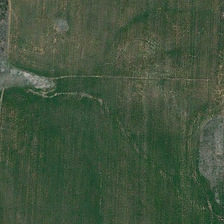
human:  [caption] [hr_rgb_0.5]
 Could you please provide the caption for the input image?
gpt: the meadow is green ,smooth and endless .

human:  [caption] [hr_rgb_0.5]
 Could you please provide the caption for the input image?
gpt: a green line is in the middle of the meadow .

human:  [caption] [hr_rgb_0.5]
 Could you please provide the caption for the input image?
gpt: some green trees are near a piece of green meadow .

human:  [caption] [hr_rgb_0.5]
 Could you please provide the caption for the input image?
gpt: some green trees are near a piece of green meadow .

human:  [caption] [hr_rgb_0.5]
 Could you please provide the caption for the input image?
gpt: the meadow is green ,smooth and endless .